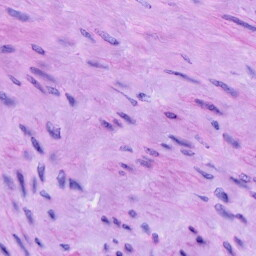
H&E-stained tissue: Cervix